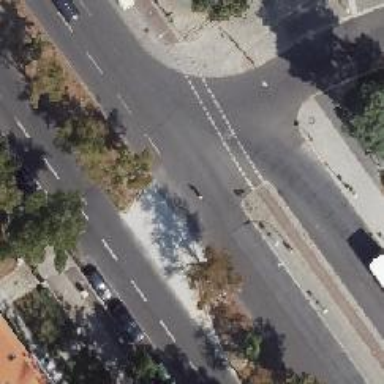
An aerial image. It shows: Secondary road with asphalt surface. There is separate sidewalk on one side and cycle track on the right side.